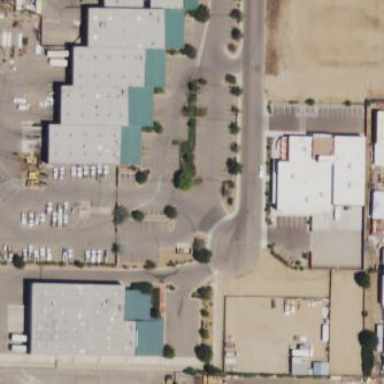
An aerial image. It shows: Commercial building.